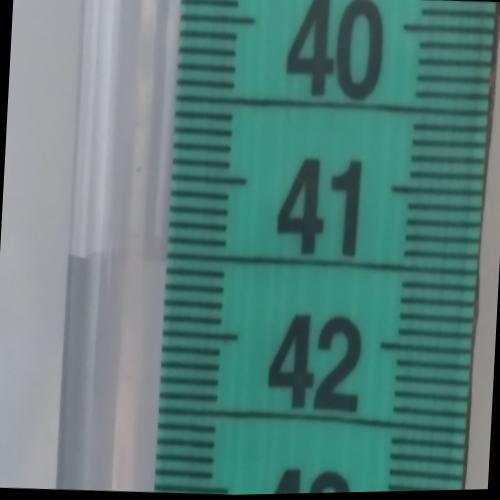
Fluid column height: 41.6 cm